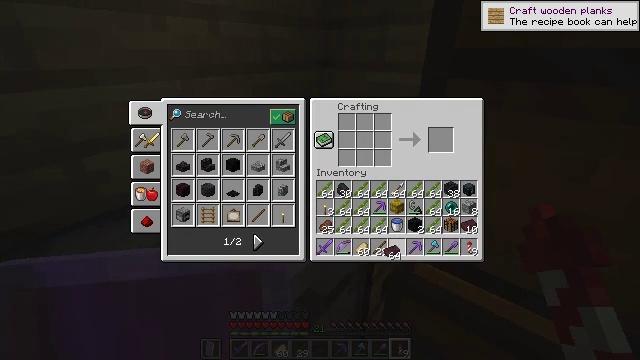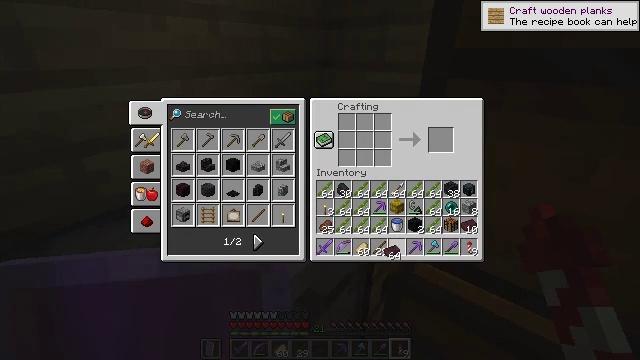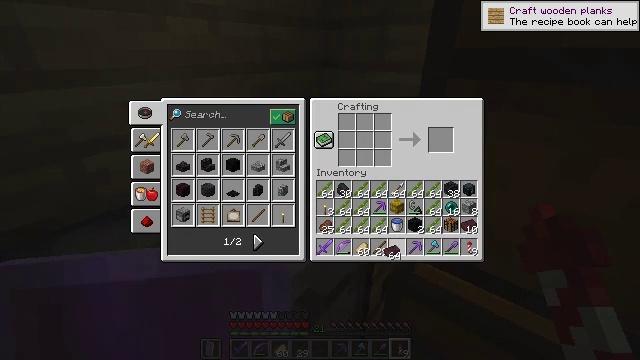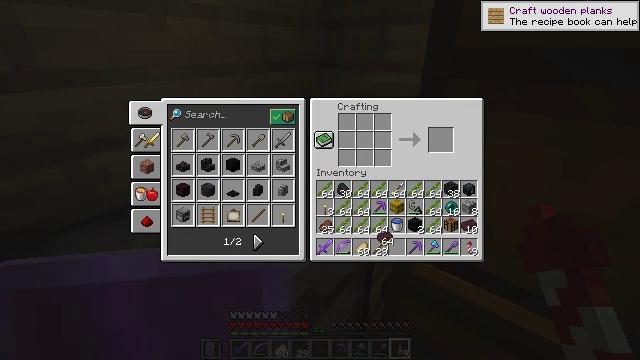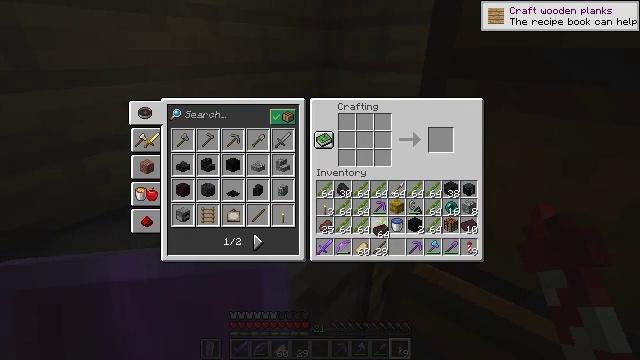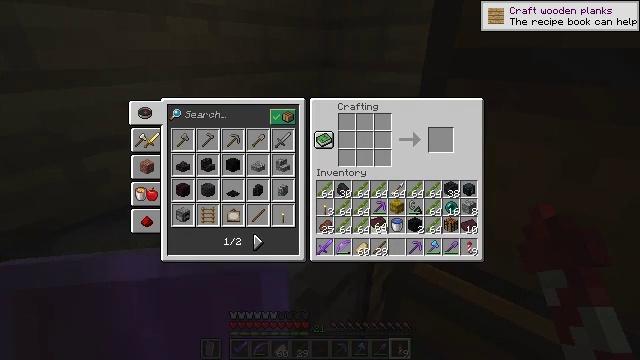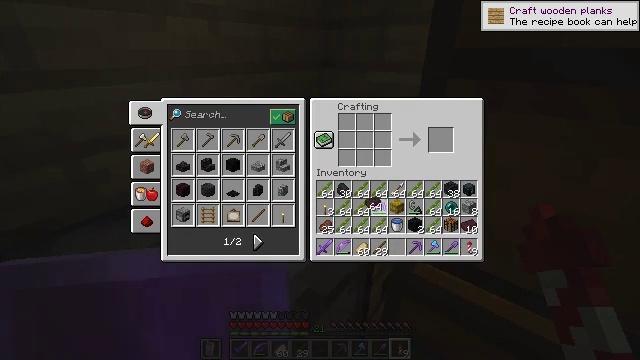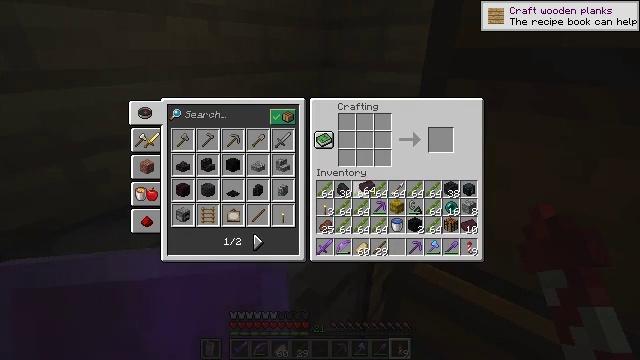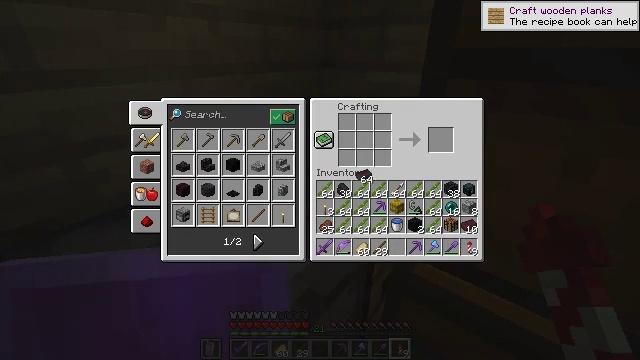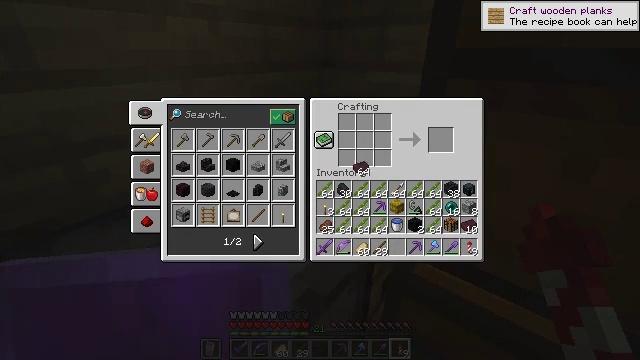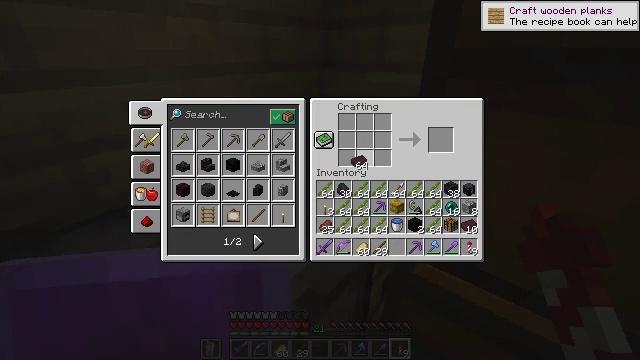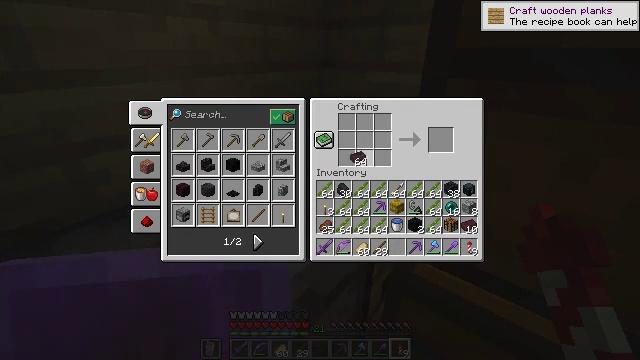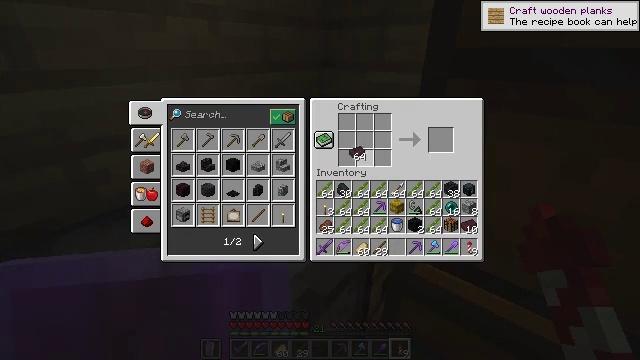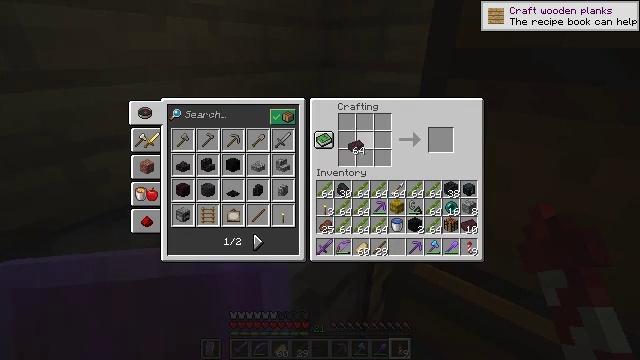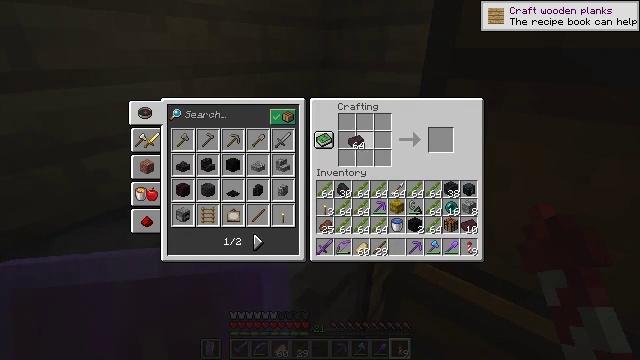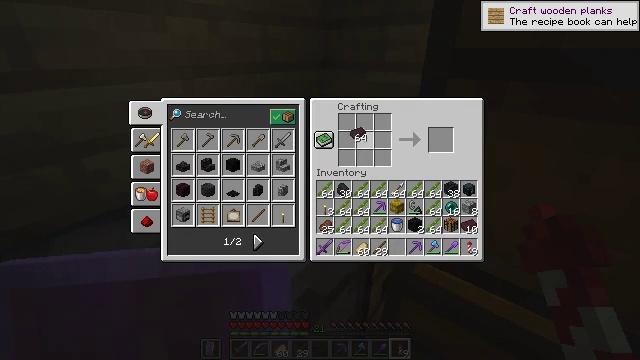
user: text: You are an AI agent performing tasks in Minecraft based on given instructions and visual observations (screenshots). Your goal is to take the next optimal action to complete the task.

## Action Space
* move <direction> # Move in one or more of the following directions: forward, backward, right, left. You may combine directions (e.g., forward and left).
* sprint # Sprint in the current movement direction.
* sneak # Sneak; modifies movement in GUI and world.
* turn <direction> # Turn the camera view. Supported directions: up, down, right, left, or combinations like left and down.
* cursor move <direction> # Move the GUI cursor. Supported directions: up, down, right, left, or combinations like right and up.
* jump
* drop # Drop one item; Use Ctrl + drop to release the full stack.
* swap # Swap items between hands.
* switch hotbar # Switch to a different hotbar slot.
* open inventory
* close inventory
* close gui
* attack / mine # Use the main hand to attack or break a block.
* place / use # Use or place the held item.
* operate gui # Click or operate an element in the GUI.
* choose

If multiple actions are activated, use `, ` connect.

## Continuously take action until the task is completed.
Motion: motion action
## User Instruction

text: Open the furnace and craft nether bricks with netherrack.
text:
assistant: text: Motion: no_op
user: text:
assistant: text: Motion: no_op
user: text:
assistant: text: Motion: turn left and up
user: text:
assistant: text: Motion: turn up
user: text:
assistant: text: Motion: turn up
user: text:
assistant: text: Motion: turn up
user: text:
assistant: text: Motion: turn up
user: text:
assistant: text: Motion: turn up
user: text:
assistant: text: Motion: turn up
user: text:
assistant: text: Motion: no_op
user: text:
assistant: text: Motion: no_op
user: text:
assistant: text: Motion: no_op
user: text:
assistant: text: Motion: no_op
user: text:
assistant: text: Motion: no_op
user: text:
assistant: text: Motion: turn up
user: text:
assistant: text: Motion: no_op
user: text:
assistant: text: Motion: no_op
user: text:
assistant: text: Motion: no_op
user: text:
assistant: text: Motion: no_op
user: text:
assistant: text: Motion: no_op
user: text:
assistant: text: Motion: no_op
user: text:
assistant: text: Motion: use / place
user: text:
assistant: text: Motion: use / place
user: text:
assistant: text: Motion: use / place
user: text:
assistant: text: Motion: turn down, use / place
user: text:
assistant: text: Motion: use / place
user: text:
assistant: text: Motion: use / place
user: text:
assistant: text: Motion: use / place
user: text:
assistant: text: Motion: use / place
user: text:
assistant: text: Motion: use / place